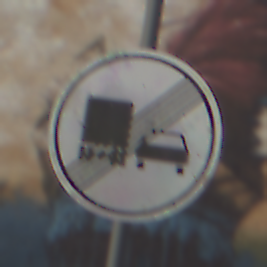
Verkehrszeichen: EndeUeberholverbotKraftfahrzeuge
Umgebung: Outdoor, Urban
Tageszeit: MorningAfternoon
Wetter: PartlyCloudy
Licht: Natural
Jahreszeit: NotSpecified
Kontrast: MediumContrast